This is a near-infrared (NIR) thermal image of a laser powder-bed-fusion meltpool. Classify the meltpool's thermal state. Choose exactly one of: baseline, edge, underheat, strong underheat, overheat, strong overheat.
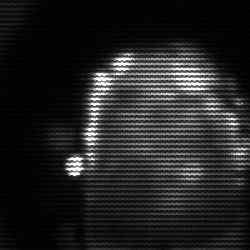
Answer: baseline